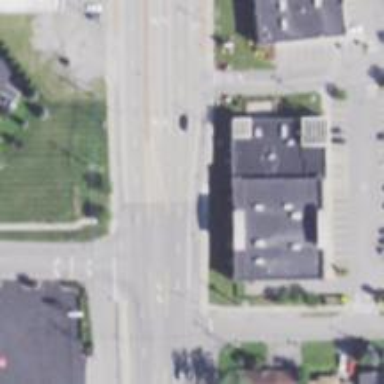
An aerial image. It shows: Asphalt road designated as trunk highway with separate sidewalks.